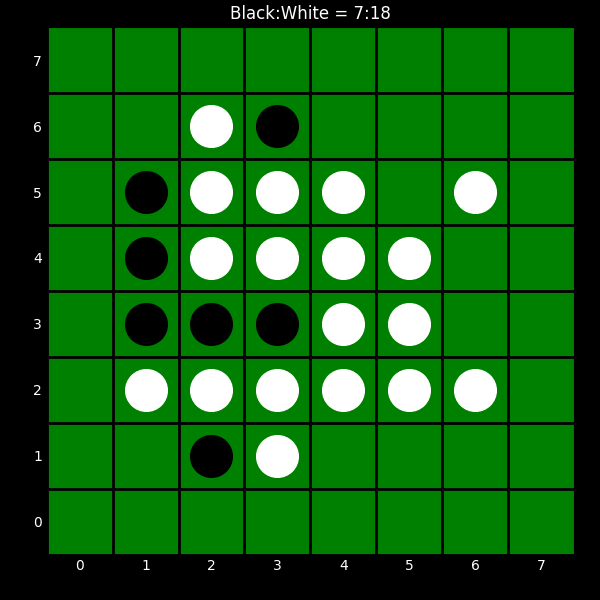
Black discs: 7
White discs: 18